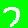
Digit: 7